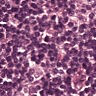
Metastatic tissue present: no